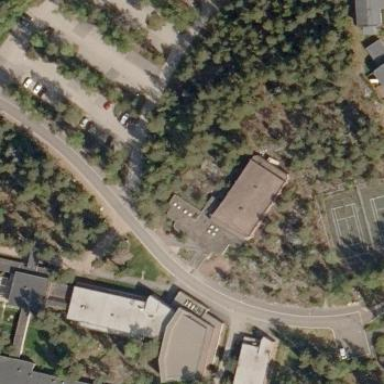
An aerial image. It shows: Building that houses fitness center.